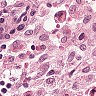
Metastatic tissue present: no